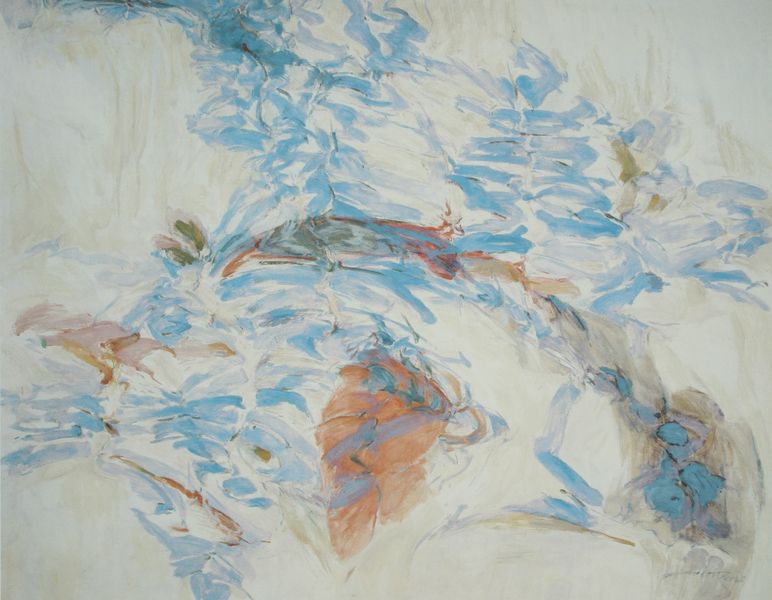
Titel: Rocaille
Künstler: Hann Trier
Institution: Im Besitz des Künstlers
Schlagwörter: blau, weiß, orange, wellen, abstrakt, farben, formen, amorph